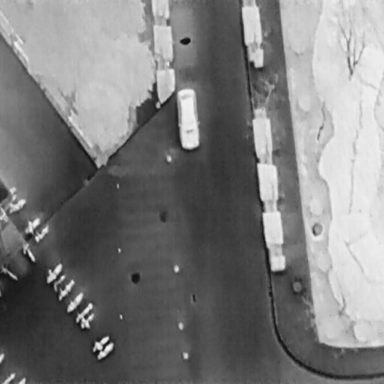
There is a Car in the infrared image.